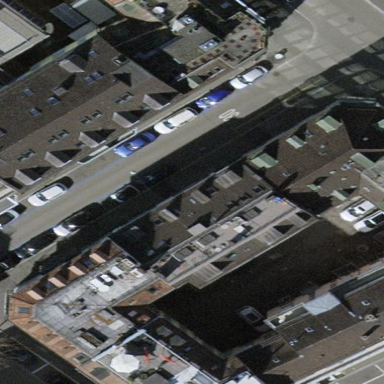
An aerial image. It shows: Asphalt parking lane.